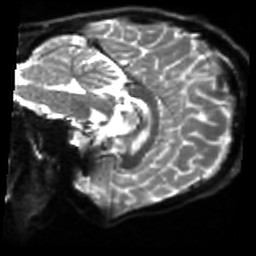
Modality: sbref
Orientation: sagittal
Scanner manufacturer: siemens
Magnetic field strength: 3 T
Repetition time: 4 s
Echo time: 0.0594 s